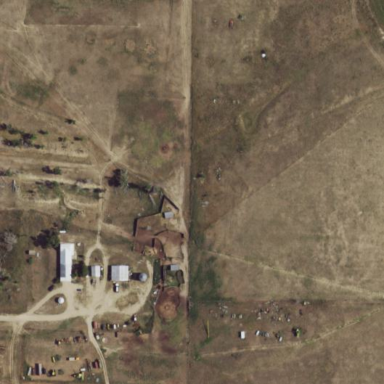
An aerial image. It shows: Farmyard area.